Field crop: maize
Growth stage: 2
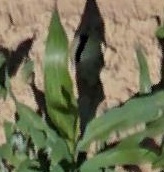
Species: maize